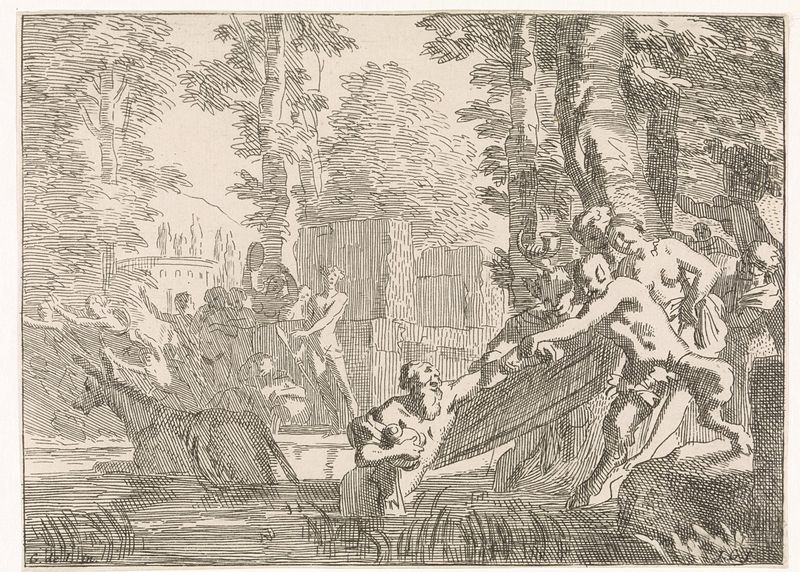
Titel: Silenus wordt uit het water getrokken
Künstler: Johannes Glauber
Standort: Amsterdam
Institution: Rijksmuseum
Schlagwörter: baum, nackt, wasser, bäume, fluss, menschen, skizze, zeichnung, gras, tuch, menge, bart, horn, natur, esel, pferd, turm, schiff, transport, mauer, nackte, rettung, ertrinken, radierung